Field crop: maize
Growth stage: 2
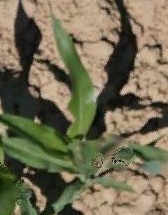
Species: maize